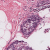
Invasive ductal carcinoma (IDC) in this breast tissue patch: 0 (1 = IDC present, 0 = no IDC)